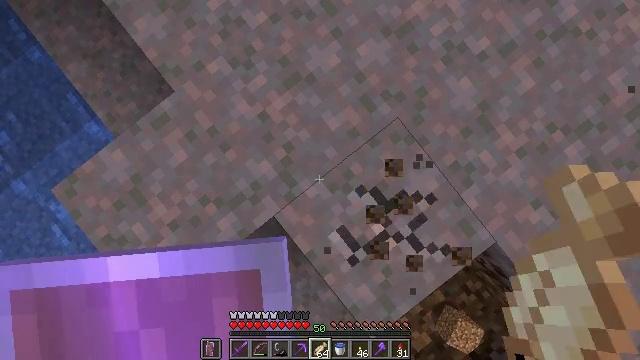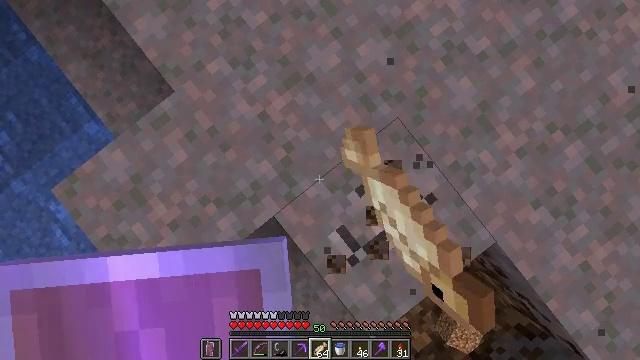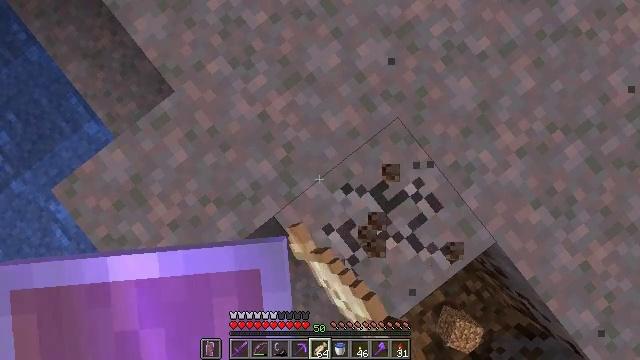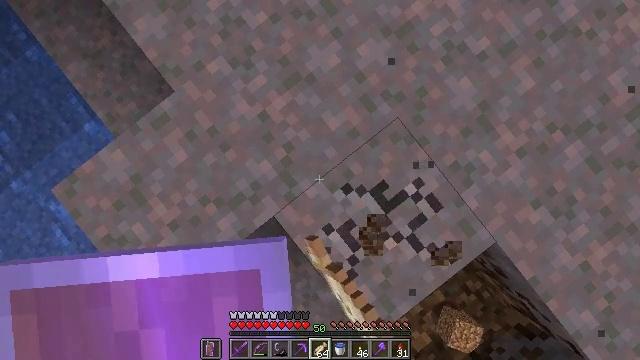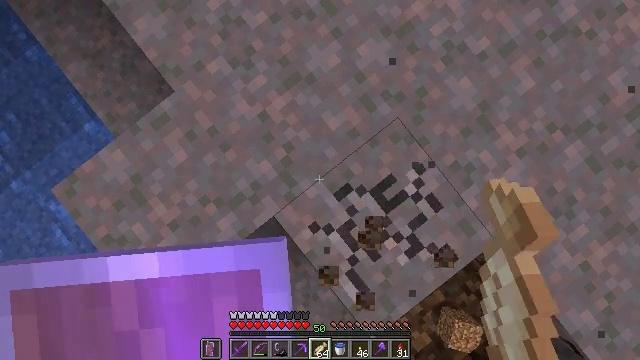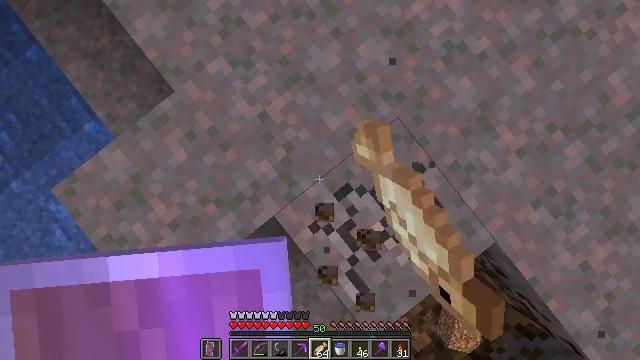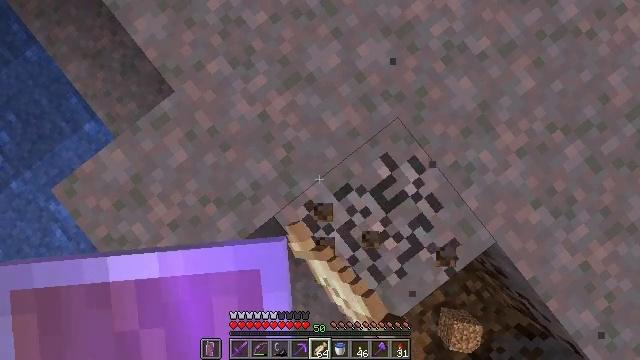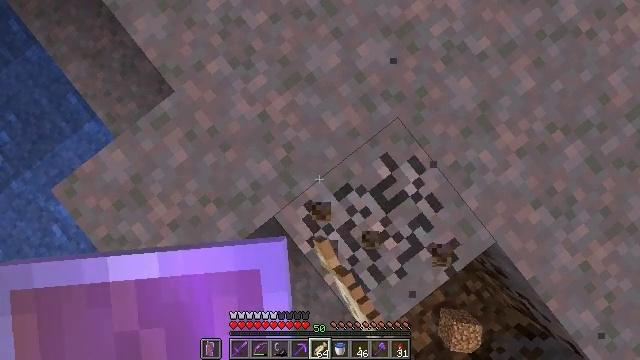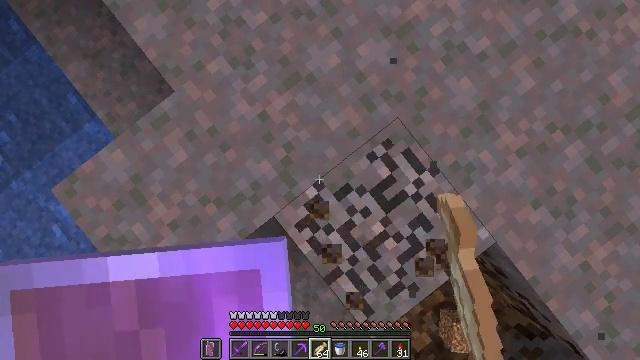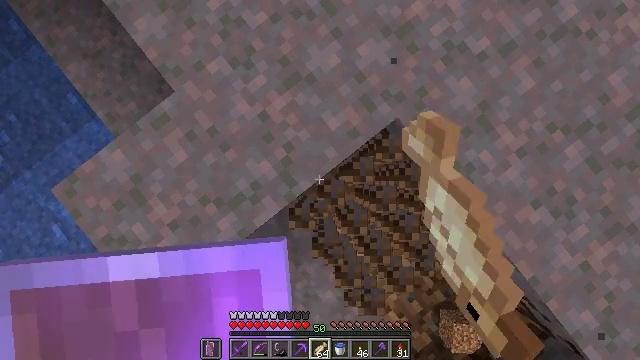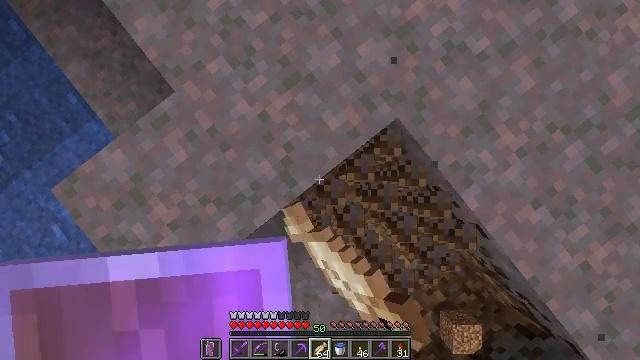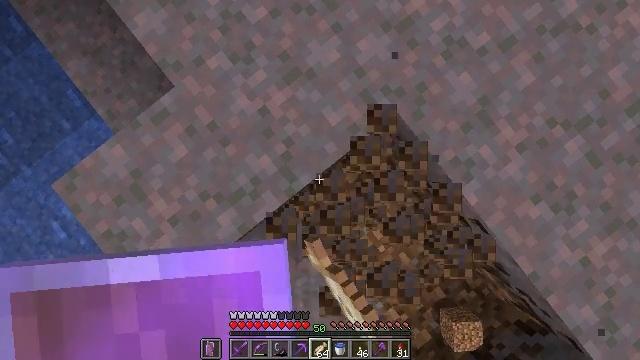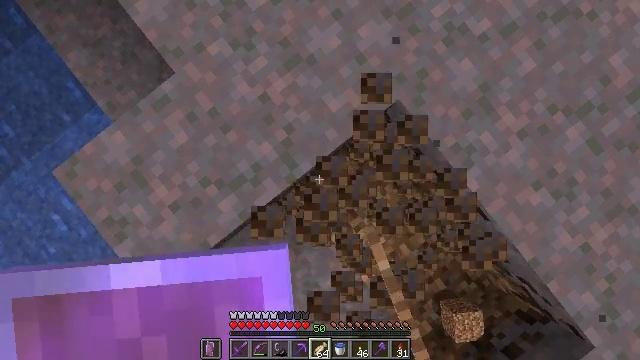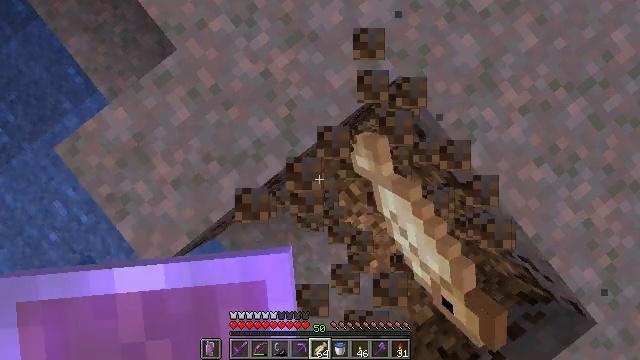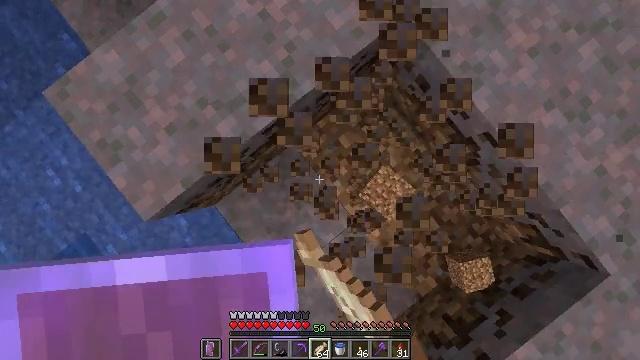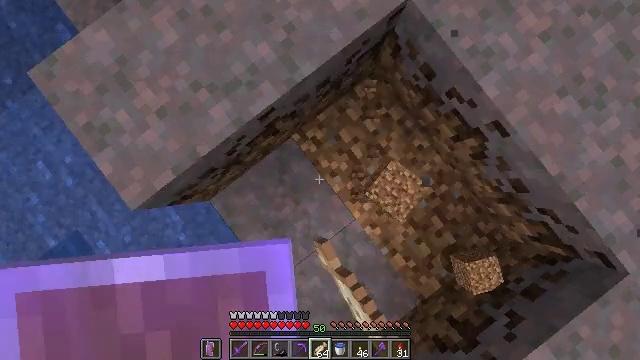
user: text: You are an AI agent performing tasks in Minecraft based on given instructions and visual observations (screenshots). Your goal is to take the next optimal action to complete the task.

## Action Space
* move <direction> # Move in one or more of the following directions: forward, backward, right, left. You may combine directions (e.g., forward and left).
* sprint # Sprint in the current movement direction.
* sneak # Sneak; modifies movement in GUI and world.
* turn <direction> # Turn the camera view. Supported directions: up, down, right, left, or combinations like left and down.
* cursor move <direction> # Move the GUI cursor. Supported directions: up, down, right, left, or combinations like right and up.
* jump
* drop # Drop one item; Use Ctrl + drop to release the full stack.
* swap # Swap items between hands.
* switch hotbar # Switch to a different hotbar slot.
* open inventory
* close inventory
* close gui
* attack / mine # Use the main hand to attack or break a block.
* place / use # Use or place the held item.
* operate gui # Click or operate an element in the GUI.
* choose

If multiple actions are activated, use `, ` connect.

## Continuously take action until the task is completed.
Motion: motion action
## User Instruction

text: Mine the mycelium on the surface.
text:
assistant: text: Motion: attack / mine
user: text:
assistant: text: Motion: attack / mine
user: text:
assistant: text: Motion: attack / mine
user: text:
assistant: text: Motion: attack / mine
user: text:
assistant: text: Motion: attack / mine
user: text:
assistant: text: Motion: attack / mine
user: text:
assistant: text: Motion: attack / mine
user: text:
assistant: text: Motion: attack / mine
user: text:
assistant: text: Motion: attack / mine
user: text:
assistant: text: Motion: attack / mine
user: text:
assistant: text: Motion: move back, attack / mine
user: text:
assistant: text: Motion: move back, attack / mine
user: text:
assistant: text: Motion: move back, attack / mine
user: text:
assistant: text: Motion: move back, attack / mine
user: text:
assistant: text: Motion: move back, turn up, attack / mine
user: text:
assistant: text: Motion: turn left and up, attack / mine
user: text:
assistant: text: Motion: turn left and up, attack / mine
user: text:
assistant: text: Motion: turn left and up, attack / mine
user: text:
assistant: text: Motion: turn left and up, attack / mine
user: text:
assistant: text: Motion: attack / mine
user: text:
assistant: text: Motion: attack / mine
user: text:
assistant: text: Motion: turn left and up, attack / mine
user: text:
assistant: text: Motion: attack / mine
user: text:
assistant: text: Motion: attack / mine
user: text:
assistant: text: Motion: attack / mine
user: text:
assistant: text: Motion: attack / mine
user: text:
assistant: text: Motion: attack / mine
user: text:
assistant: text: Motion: attack / mine
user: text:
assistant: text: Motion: attack / mine
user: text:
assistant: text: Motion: attack / mine